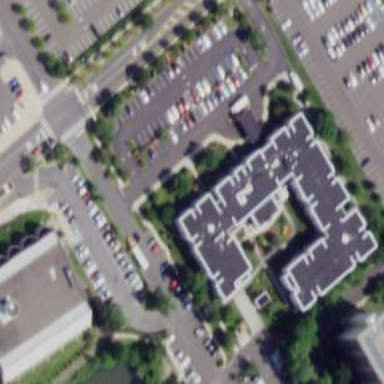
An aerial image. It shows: Building.